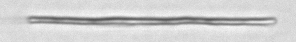
Label: fiber